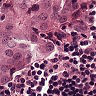
Metastatic tissue present: yes